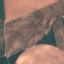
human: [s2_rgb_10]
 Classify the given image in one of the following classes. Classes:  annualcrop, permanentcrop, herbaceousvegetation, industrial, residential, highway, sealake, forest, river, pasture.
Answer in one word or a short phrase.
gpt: AnnualCrop